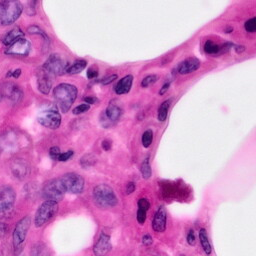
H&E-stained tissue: Pancreatic